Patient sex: M
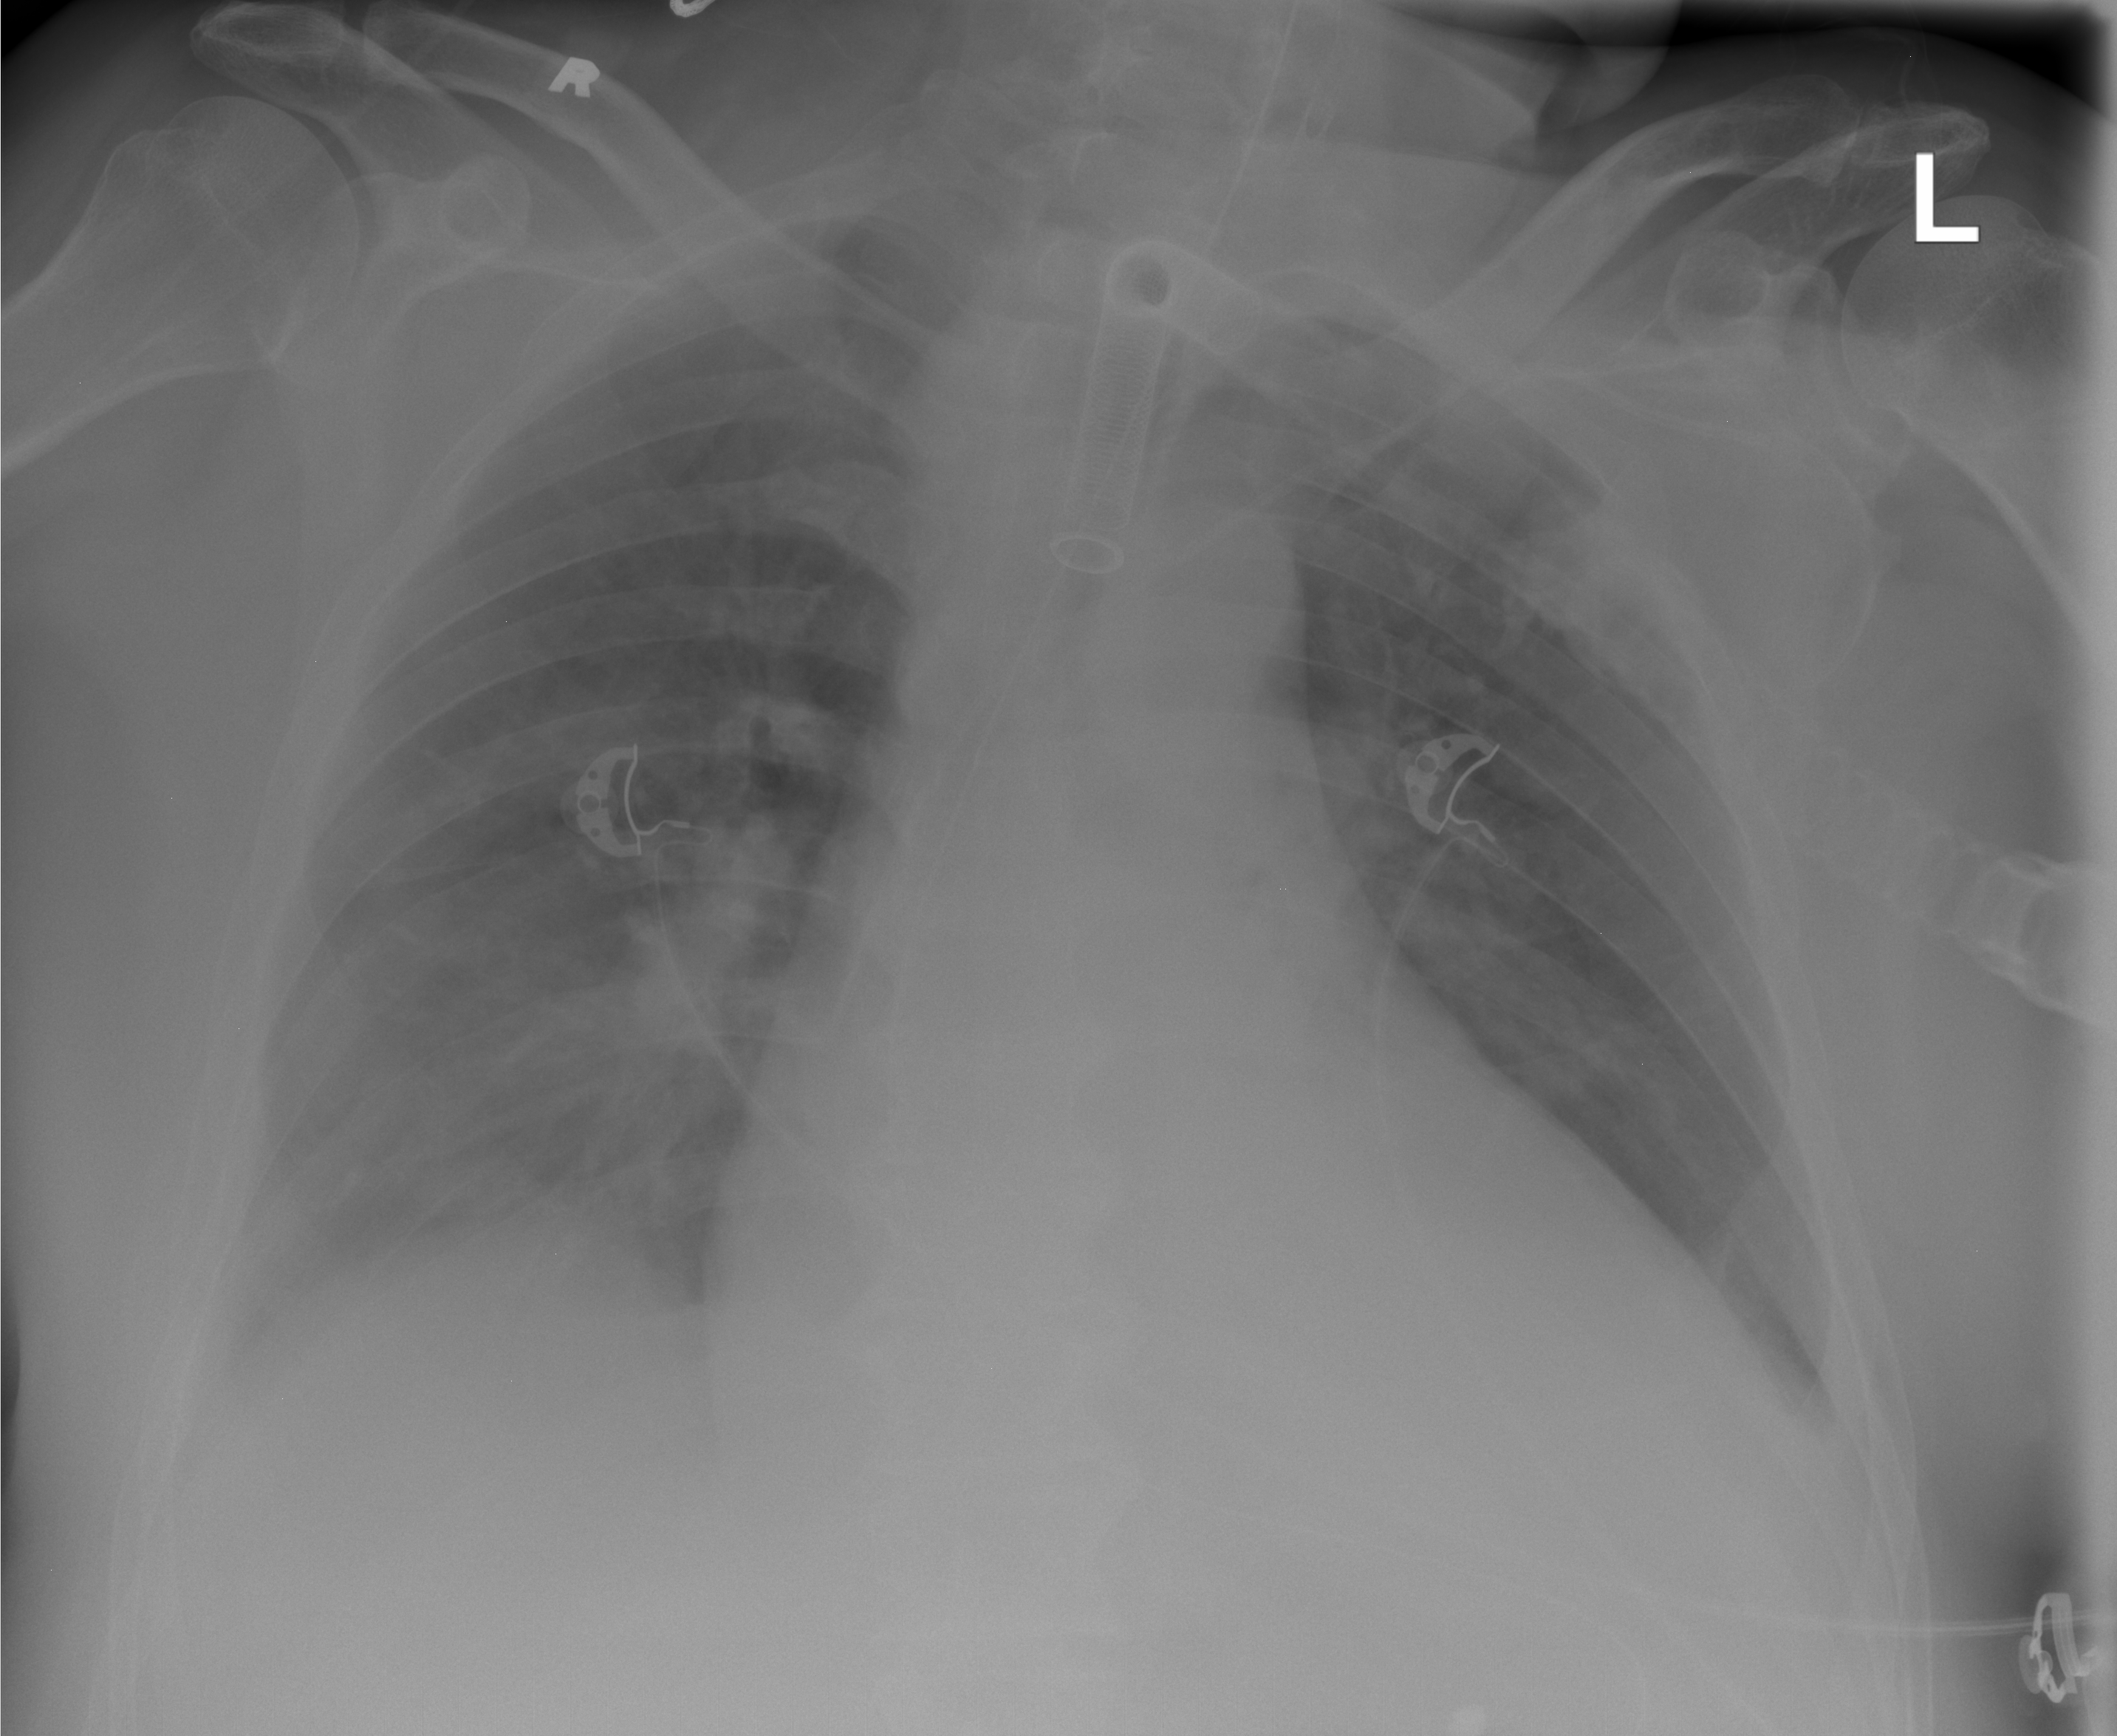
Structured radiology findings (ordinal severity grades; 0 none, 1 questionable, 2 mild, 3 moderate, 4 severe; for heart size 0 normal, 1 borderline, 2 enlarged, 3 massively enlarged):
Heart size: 2
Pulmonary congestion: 1
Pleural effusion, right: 1
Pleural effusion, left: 1
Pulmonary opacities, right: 0
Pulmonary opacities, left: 0
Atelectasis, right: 1
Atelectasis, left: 1